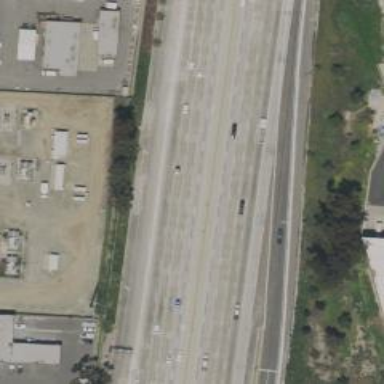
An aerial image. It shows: Motorway.